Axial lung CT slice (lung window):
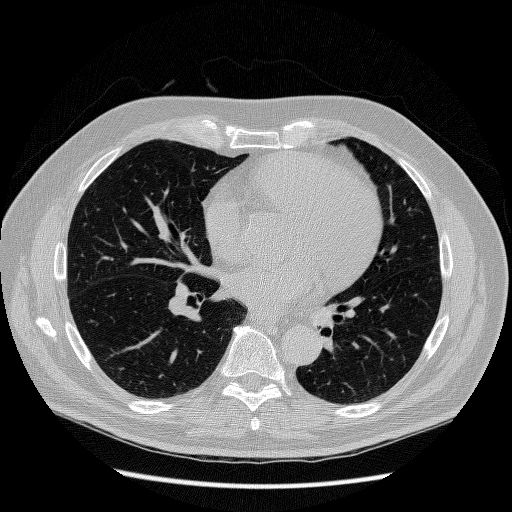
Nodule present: no